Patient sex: M
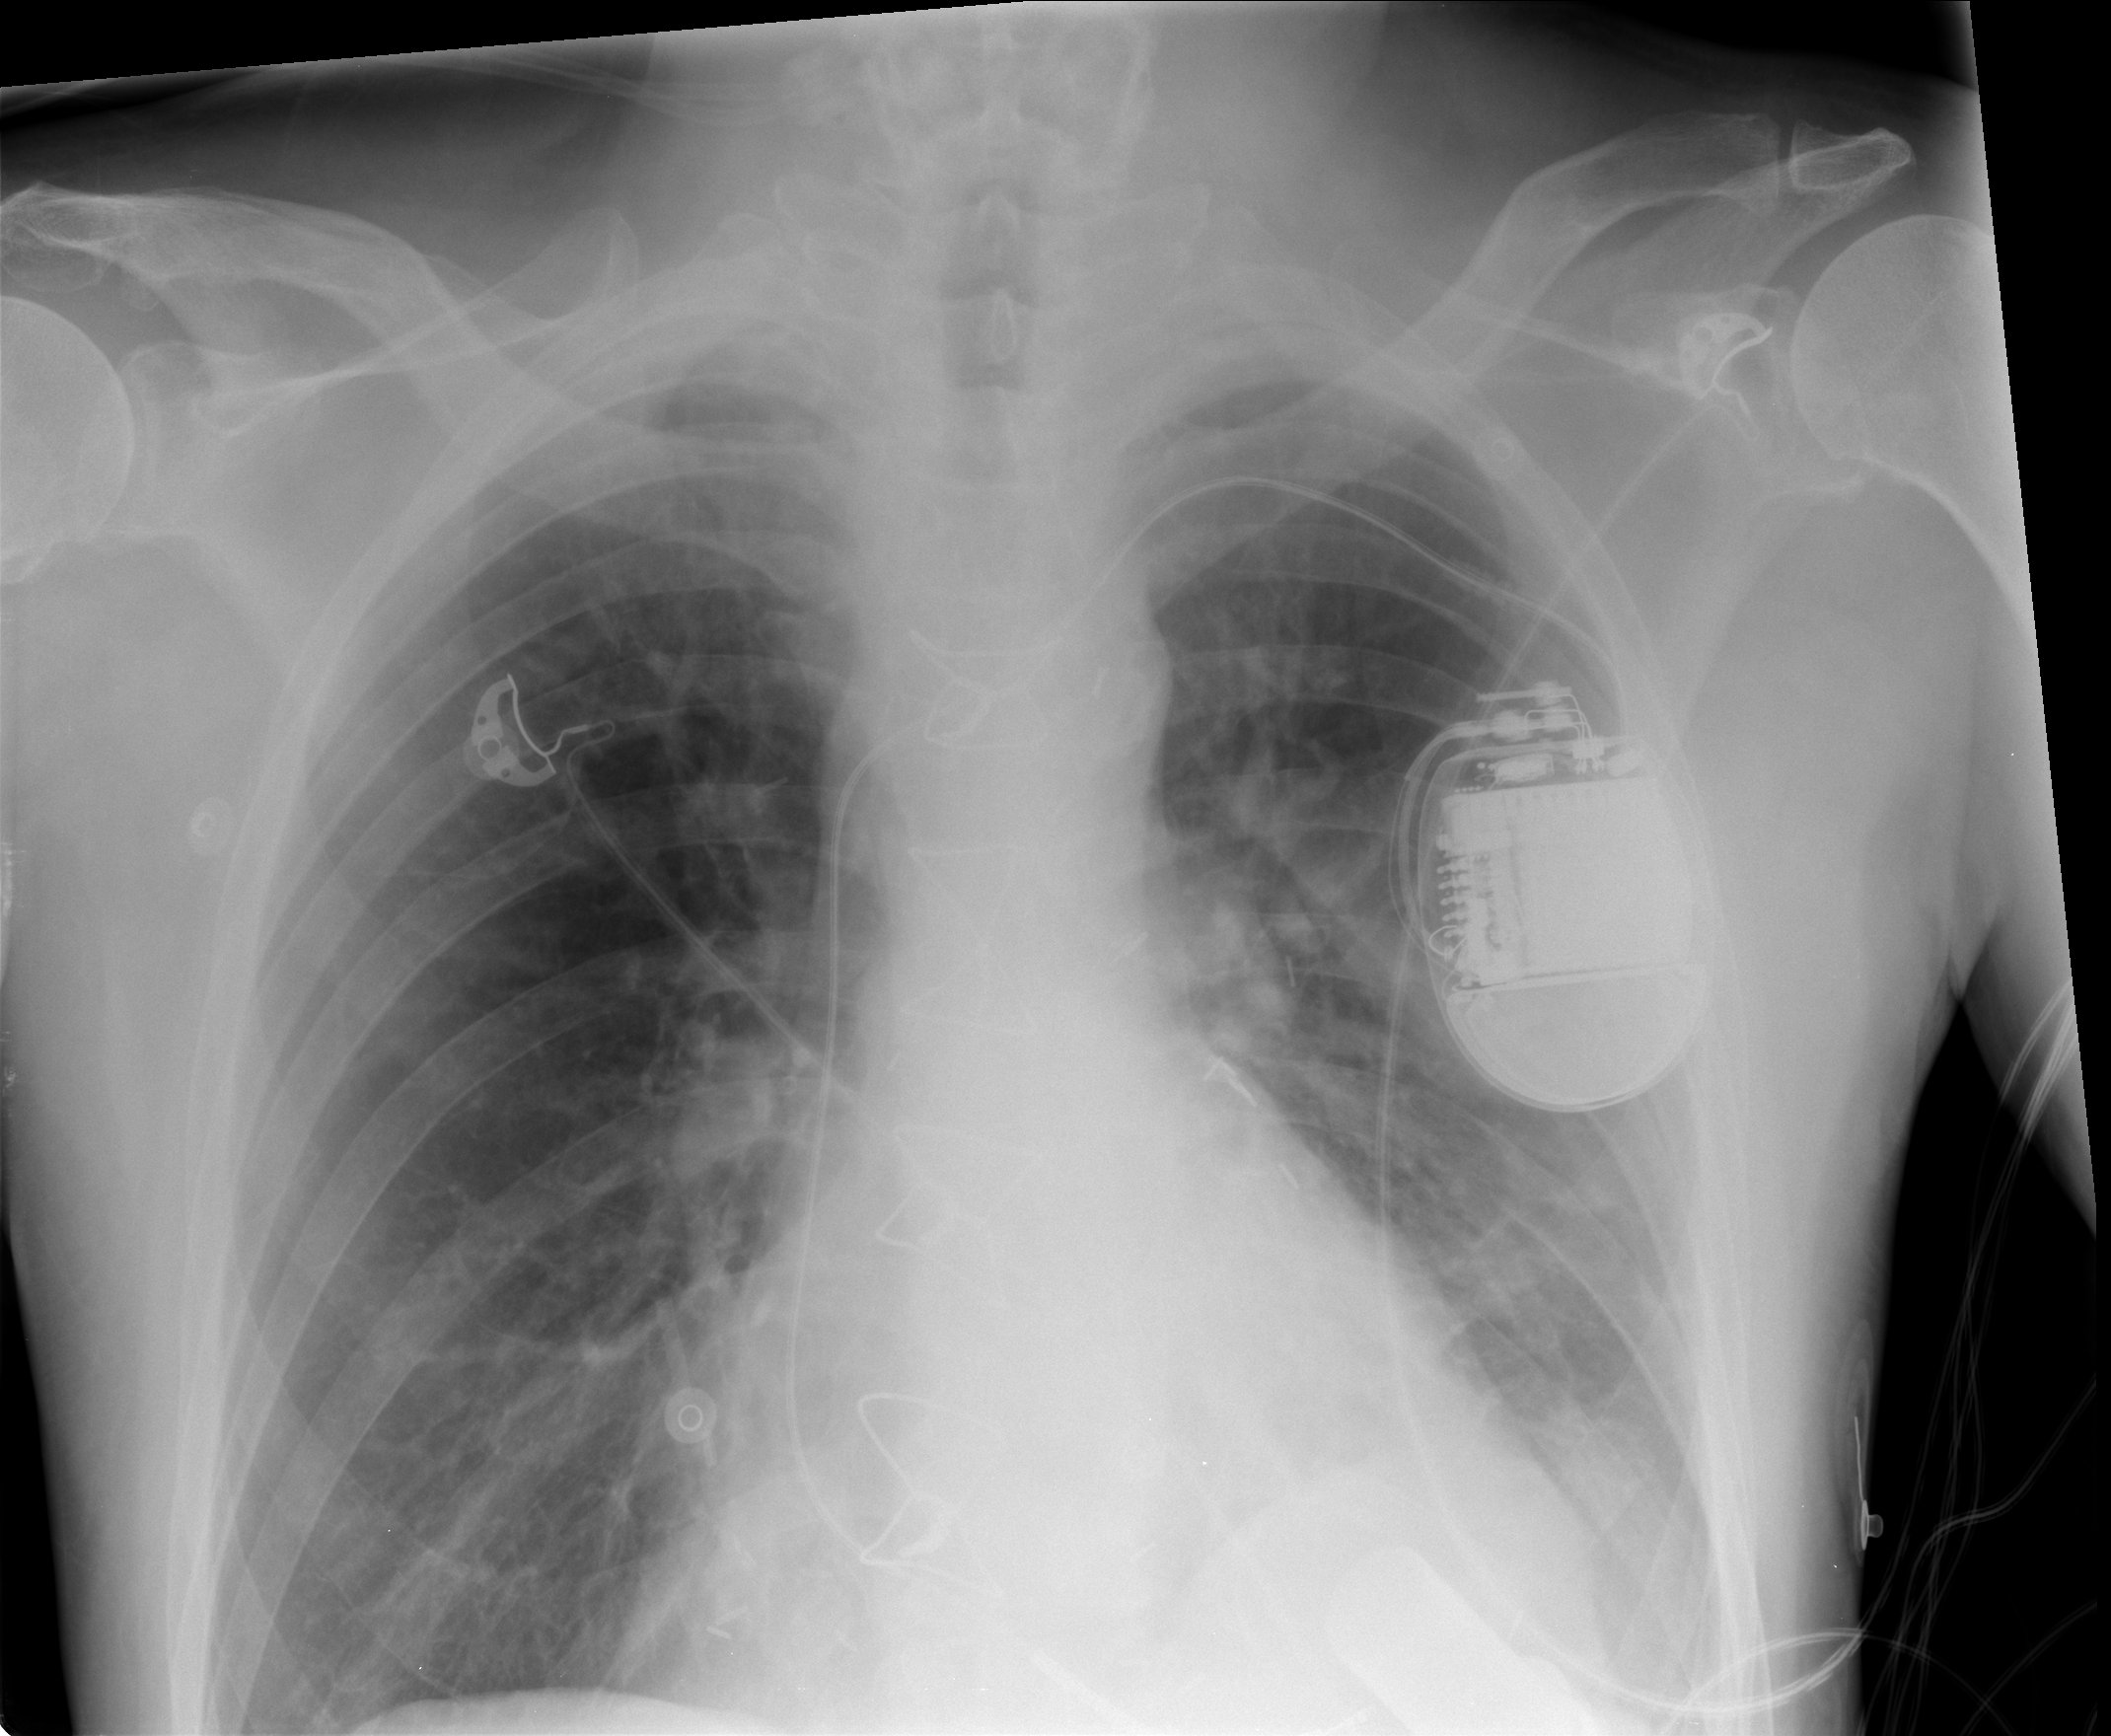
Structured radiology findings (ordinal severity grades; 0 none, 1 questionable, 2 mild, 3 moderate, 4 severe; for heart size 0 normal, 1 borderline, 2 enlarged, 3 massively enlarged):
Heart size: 0
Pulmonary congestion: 0
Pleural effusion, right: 0
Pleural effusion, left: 0
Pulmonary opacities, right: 0
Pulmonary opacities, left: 0
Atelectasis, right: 1
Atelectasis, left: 1